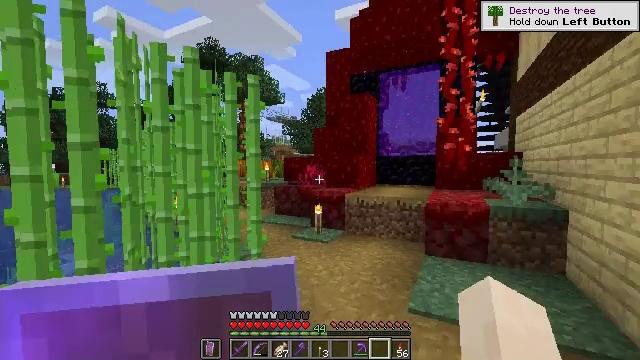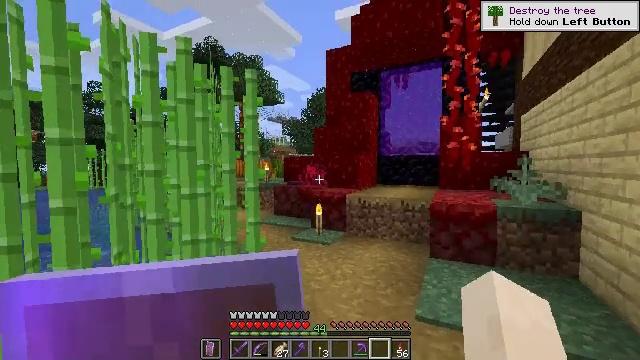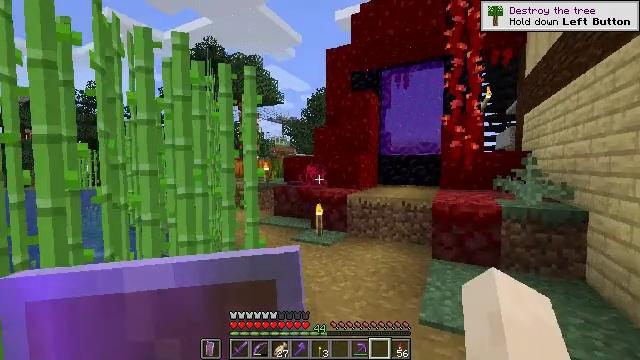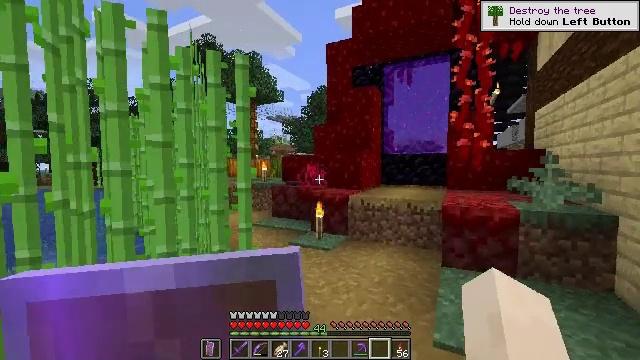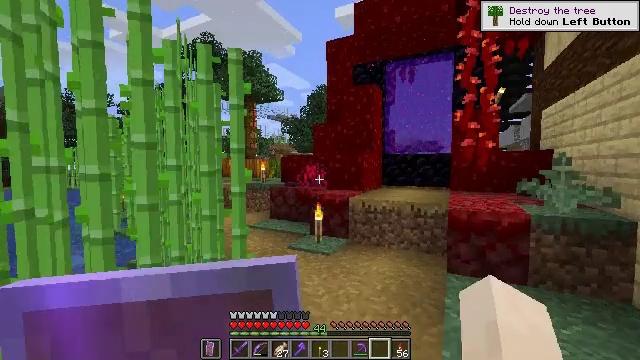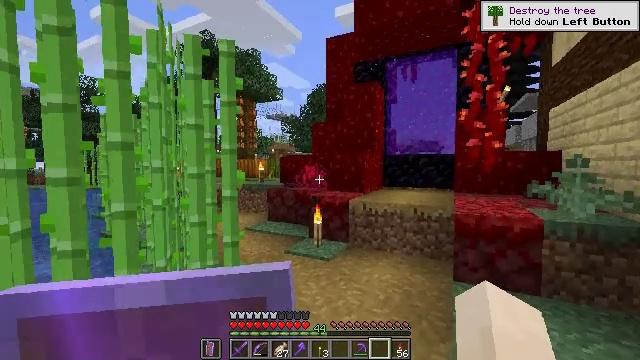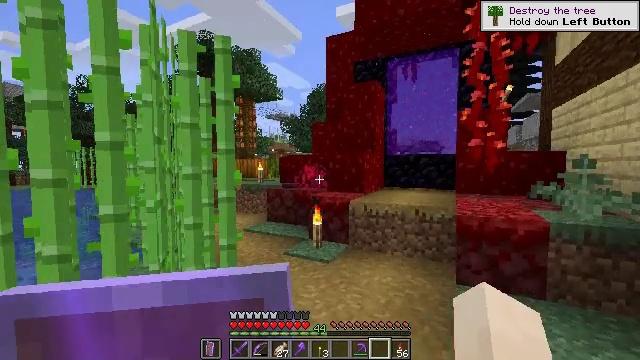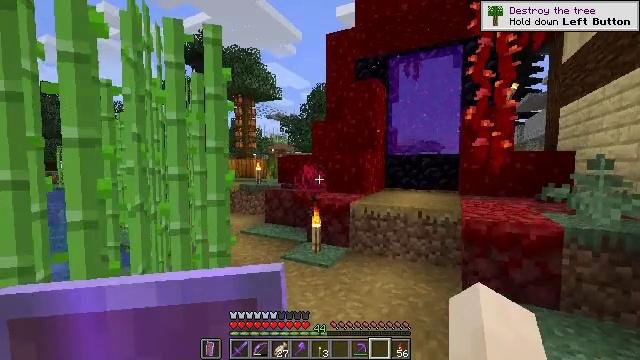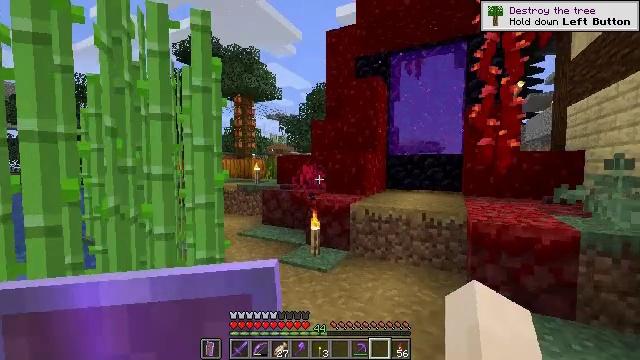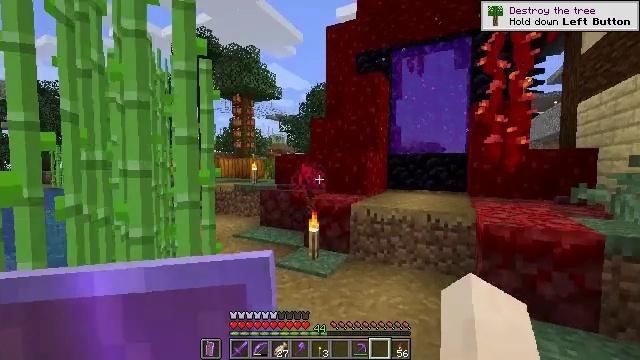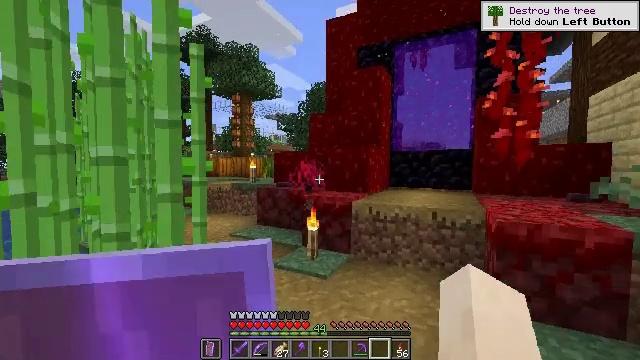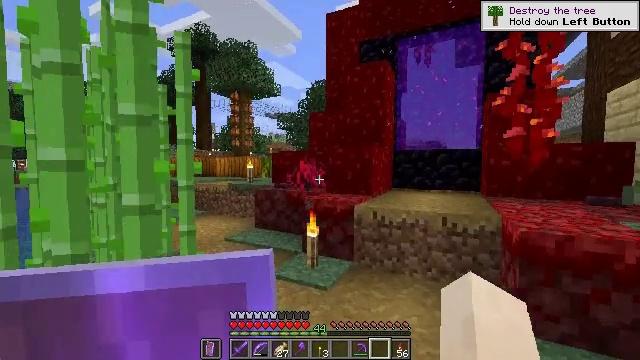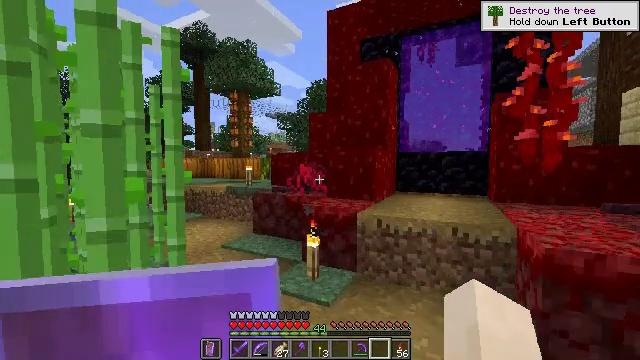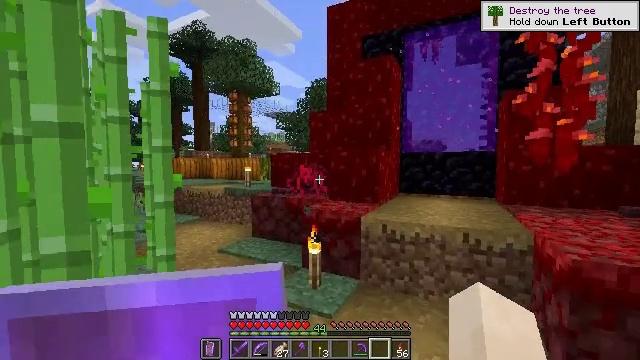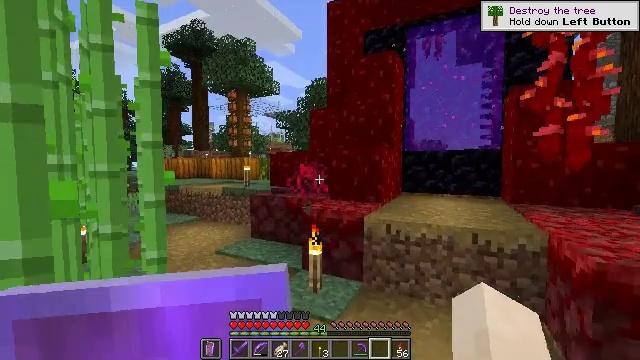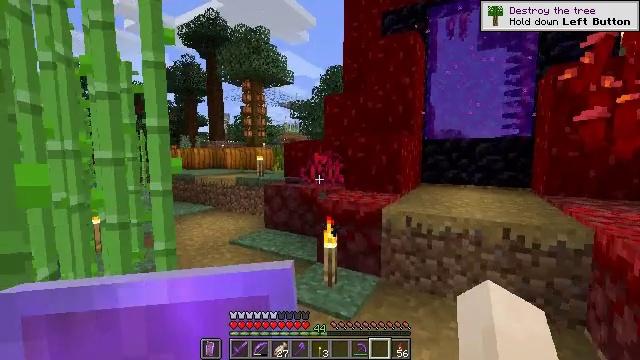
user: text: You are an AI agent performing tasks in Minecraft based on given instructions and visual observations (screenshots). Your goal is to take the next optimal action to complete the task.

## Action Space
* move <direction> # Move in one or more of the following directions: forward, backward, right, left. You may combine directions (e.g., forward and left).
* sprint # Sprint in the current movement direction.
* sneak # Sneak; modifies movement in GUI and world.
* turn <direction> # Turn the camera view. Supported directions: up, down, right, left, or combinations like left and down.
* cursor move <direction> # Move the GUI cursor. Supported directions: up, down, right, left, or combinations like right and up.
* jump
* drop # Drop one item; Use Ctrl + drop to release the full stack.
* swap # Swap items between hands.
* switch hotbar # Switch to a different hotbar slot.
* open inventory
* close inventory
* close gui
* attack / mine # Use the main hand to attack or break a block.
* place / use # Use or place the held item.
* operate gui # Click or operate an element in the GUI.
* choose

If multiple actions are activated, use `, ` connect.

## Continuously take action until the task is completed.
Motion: motion action
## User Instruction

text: Gather bone block for bone meal.
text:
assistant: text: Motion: move forward
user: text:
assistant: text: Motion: move forward
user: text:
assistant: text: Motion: move forward
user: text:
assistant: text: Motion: move forward
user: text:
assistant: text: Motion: move forward
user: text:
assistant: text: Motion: move forward
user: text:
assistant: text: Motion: move forward
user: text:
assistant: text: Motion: move forward
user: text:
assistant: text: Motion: move forward
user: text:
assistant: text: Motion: move forward
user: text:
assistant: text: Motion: move forward
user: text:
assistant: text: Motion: move forward
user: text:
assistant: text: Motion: move forward
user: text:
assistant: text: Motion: move forward
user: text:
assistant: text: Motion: move forward, turn left and down
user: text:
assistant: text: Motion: move forward, turn left and down
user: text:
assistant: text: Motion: move forward, turn left
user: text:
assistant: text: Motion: move forward
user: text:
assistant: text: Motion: move forward
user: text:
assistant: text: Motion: move forward
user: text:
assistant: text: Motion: move forward
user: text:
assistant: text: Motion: move forward
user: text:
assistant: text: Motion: move forward
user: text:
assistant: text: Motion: move forward
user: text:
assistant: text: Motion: move forward
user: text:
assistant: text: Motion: move forward
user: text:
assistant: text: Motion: move forward, sprint, turn left and down
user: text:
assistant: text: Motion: move forward, sprint, turn left and down
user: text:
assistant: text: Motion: move forward, sprint, turn left
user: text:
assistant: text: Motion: move forward, sprint, turn left